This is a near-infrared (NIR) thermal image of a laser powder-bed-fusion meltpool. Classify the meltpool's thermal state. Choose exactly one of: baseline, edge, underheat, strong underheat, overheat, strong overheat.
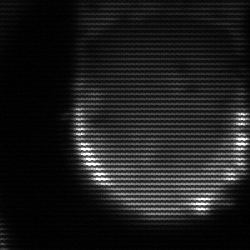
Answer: strong underheat